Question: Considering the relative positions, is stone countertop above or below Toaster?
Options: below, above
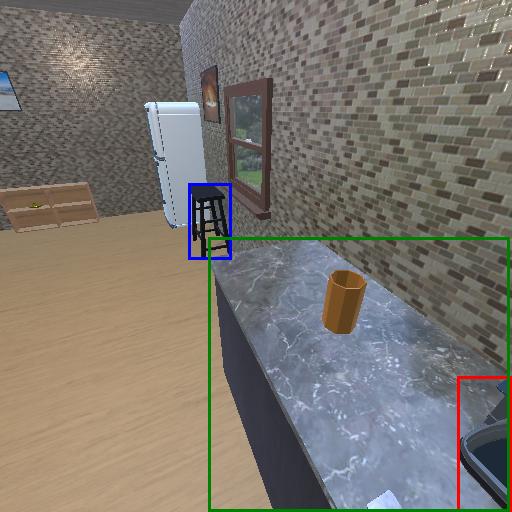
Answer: below